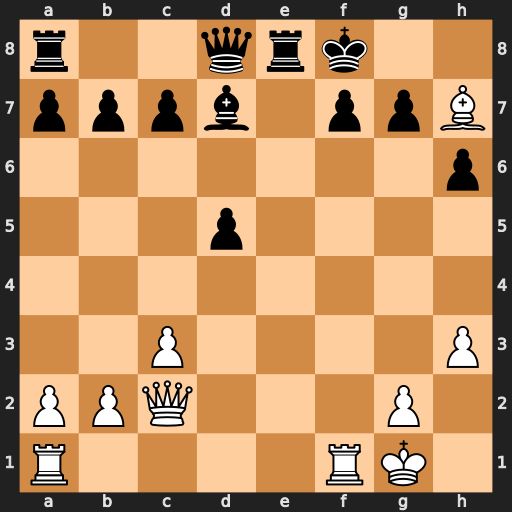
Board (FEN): r2qrk2/pppb1ppB/7p/3p4/8/2P4P/PPQ3P1/R4RK1
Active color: w
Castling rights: -
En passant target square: -
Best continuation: Rxf7+ Kxf7 Qg6+ Ke7 Re1+ Kf8 Rf1+